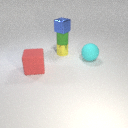
small blue metal cube above small yellow metal cylinder